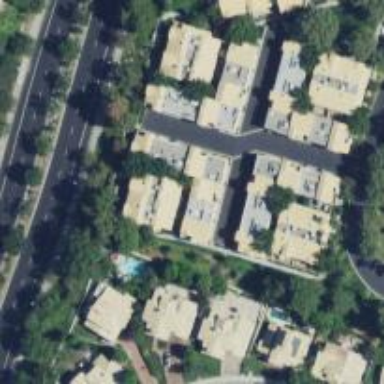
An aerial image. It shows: Alley classified as service road.